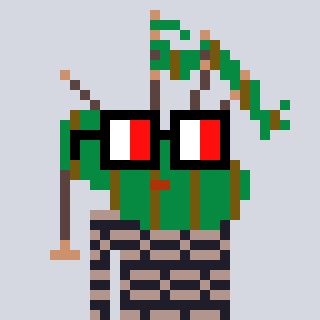
a pixel art character with square glasses with black frames and red eyes, a bagpipe-shaped head and a grayscale-colored body on a cool background